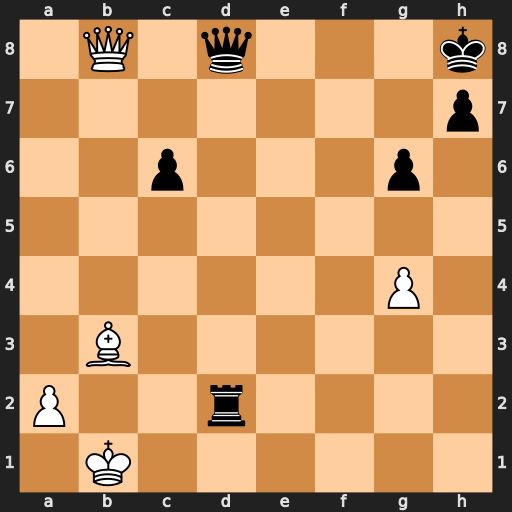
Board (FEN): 1Q1q3k/7p/2p3p1/8/6P1/1B6/P2r4/1K6
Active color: w
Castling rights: -
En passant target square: -
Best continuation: Qe5+ Qf6 Qxf6#